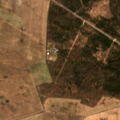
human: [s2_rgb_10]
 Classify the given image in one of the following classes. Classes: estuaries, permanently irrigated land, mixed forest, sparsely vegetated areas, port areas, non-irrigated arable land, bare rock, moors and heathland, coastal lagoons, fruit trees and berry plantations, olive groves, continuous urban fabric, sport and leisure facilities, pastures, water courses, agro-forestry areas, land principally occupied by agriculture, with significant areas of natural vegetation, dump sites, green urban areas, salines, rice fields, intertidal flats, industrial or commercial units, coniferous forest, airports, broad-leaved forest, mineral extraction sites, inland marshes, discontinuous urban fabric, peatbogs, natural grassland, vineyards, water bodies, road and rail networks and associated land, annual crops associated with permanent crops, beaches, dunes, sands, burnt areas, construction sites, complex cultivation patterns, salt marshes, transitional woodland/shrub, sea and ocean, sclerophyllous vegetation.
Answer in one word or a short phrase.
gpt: non-irrigated arable land, complex cultivation patterns, broad-leaved forest, mixed forest